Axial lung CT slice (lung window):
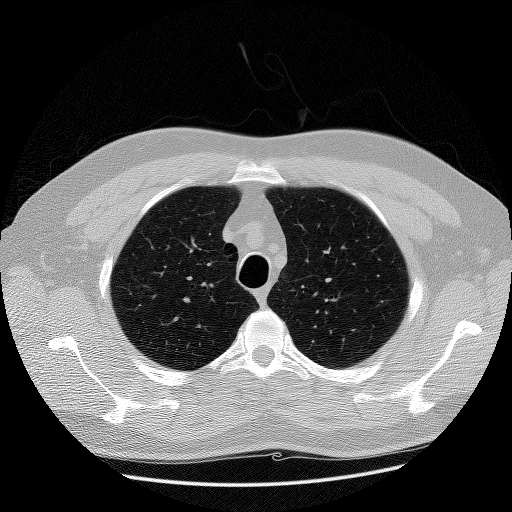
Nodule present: no